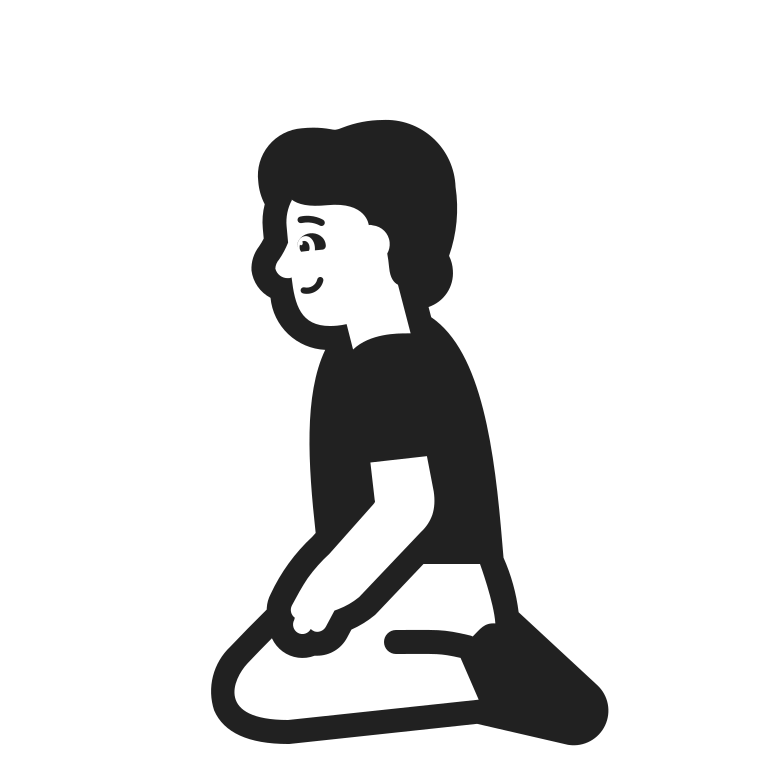
man kneeling high contrast default